Question: I want to recreate the following plot using ggplot2. My data file is like this
Cospeciation Duplications Host Switches Losses
3 4 6 1
3 3 7 0
3 3 7 0
5 2 6 3
5 2 6 3
5 2 6 3
5 2 6 3
5 2 6 3
The problem I have is how to plot it. As an example when I try to do it using 'ggplot(GGplot_Test, aes(Event, Duplications)) + geom_boxplot()'it use duplications as Y-axis. What I want is values given in each column to appear as Y-axis while Event, Duplications, Host Switches, and Losses to appear as a different group in X-axis as below. Can someone help me in this regard? Thanks in advance.

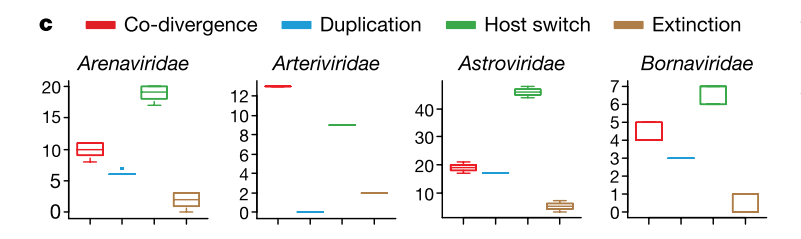
Answer: If you write out the argument names you're putting into ggplot, you'll see why your code is wrong.
'ggplot(data = GGplot_Test, mapping = aes(x = Event, y = Duplications)) + geom_boxplot()'
To use 'ggplot' you'll first need to convert your data into tidy long format. You're going to want to use 'tidyr::pivot_longer' to get a grouping column. Also, it seems your data is only for one species e.g. arenavirdae.
So, first, use 'pivot_longer()' to get data that looks like this
name value
Cospeciation 3
Cospeciation 3
Cospeciation 3
Cospeciation 5
...
Duplications 4
Duplications 3
...
Then you can use ggplot
'ggplot(data = GGplot_Test, mapping = aes(x = name, y = value)) + geom_boxplot()'
and if you can combine your data so that it looks like
species name value
Arena Cospeciation 3
Arena Cospeciation 3
Arena Cospeciation 3
Arena Cospeciation 5
...
Arena Duplications 4
Arena Duplications 3
...
Ateri Cospeciation 6
Ateri Cospeciation 5
Ateri Cospeciation 4
Ateri Cospeciation 5
...
Ateri Duplications 6
Ateri Duplications 5
...
then you can use facets in ggplot to get all the graphs
'ggplot(data = GGplot_Test, mapping = aes(x = name, y = value)) + geom_boxplot() + facet_wrap(cols = vars(species))'
Finally, if you paste in your data (copy and paste the results of 'dput(head(Ggplot_Test))' as @r2evans suggested), then we could help much more easily.